Question: Can some tell me, which view is used for the control, marked with red, on the image below (Viber app screenshot)?

I thought it was a split action bar, but it can't be, since the top action bar has a different style than the one below.
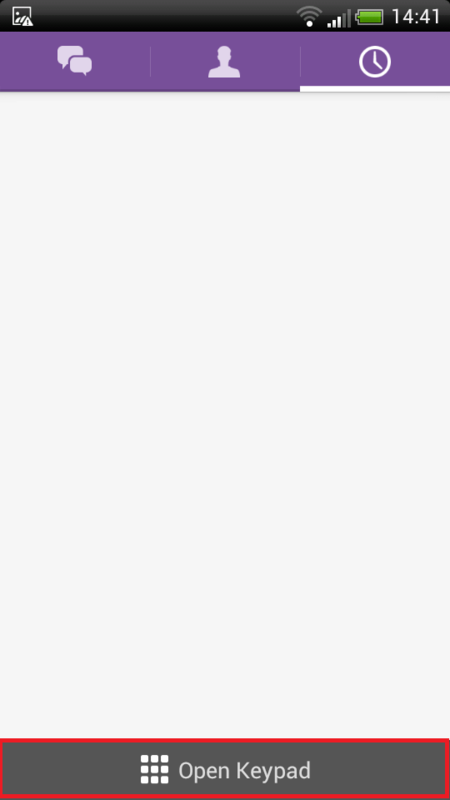
Answer: 1. Connect device with adb while this screen is in the foreground.
2. Open a command window or terminal at <<YOUR_SDK_PATH>>/tools and run uiautomatorviewer.bat(Windows).
3. Click Device Screenshot and select the device.
4. Select the UI ("Open Keypad") and you'll see the View on the top-right pane.
For API Level below 16 use 'hierarchyviewer'.